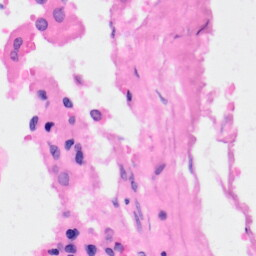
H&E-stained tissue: Kidney